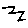
Label: zigzag